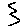
Label: zigzag